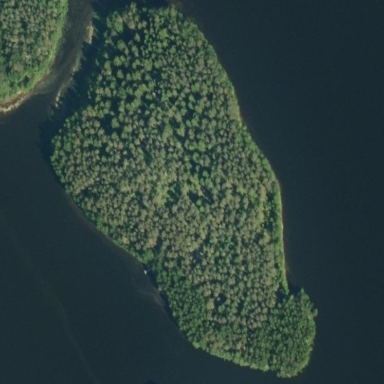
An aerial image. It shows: Island.